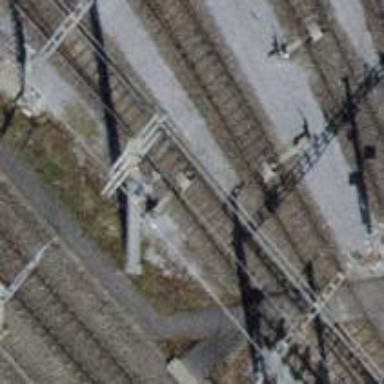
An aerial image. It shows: Railway switch.